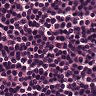
Metastatic tissue present: no